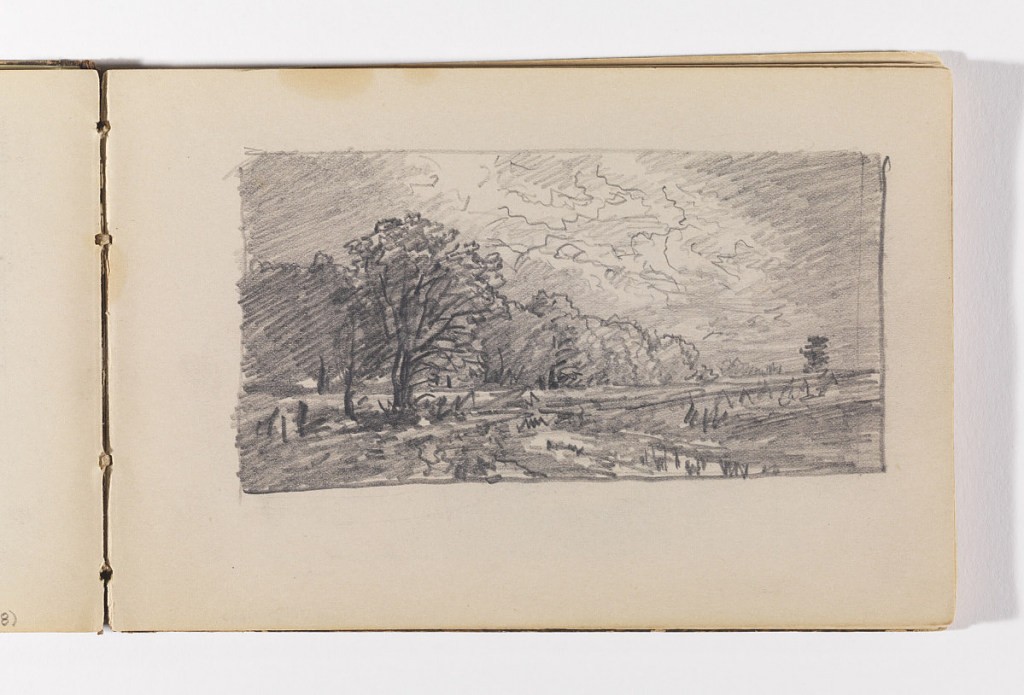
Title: Quick Landscape with Trees, Water and Haystacks
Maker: William Trost Richards, American, 1833–1905
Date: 1885–1902
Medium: Graphite on cream wove paper
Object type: Sketchbook folio
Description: Landscape with grass in foreground, small group of trees in left middleground, wide grouping of trees along horizon at left, and single tree in distance on horizon at right.